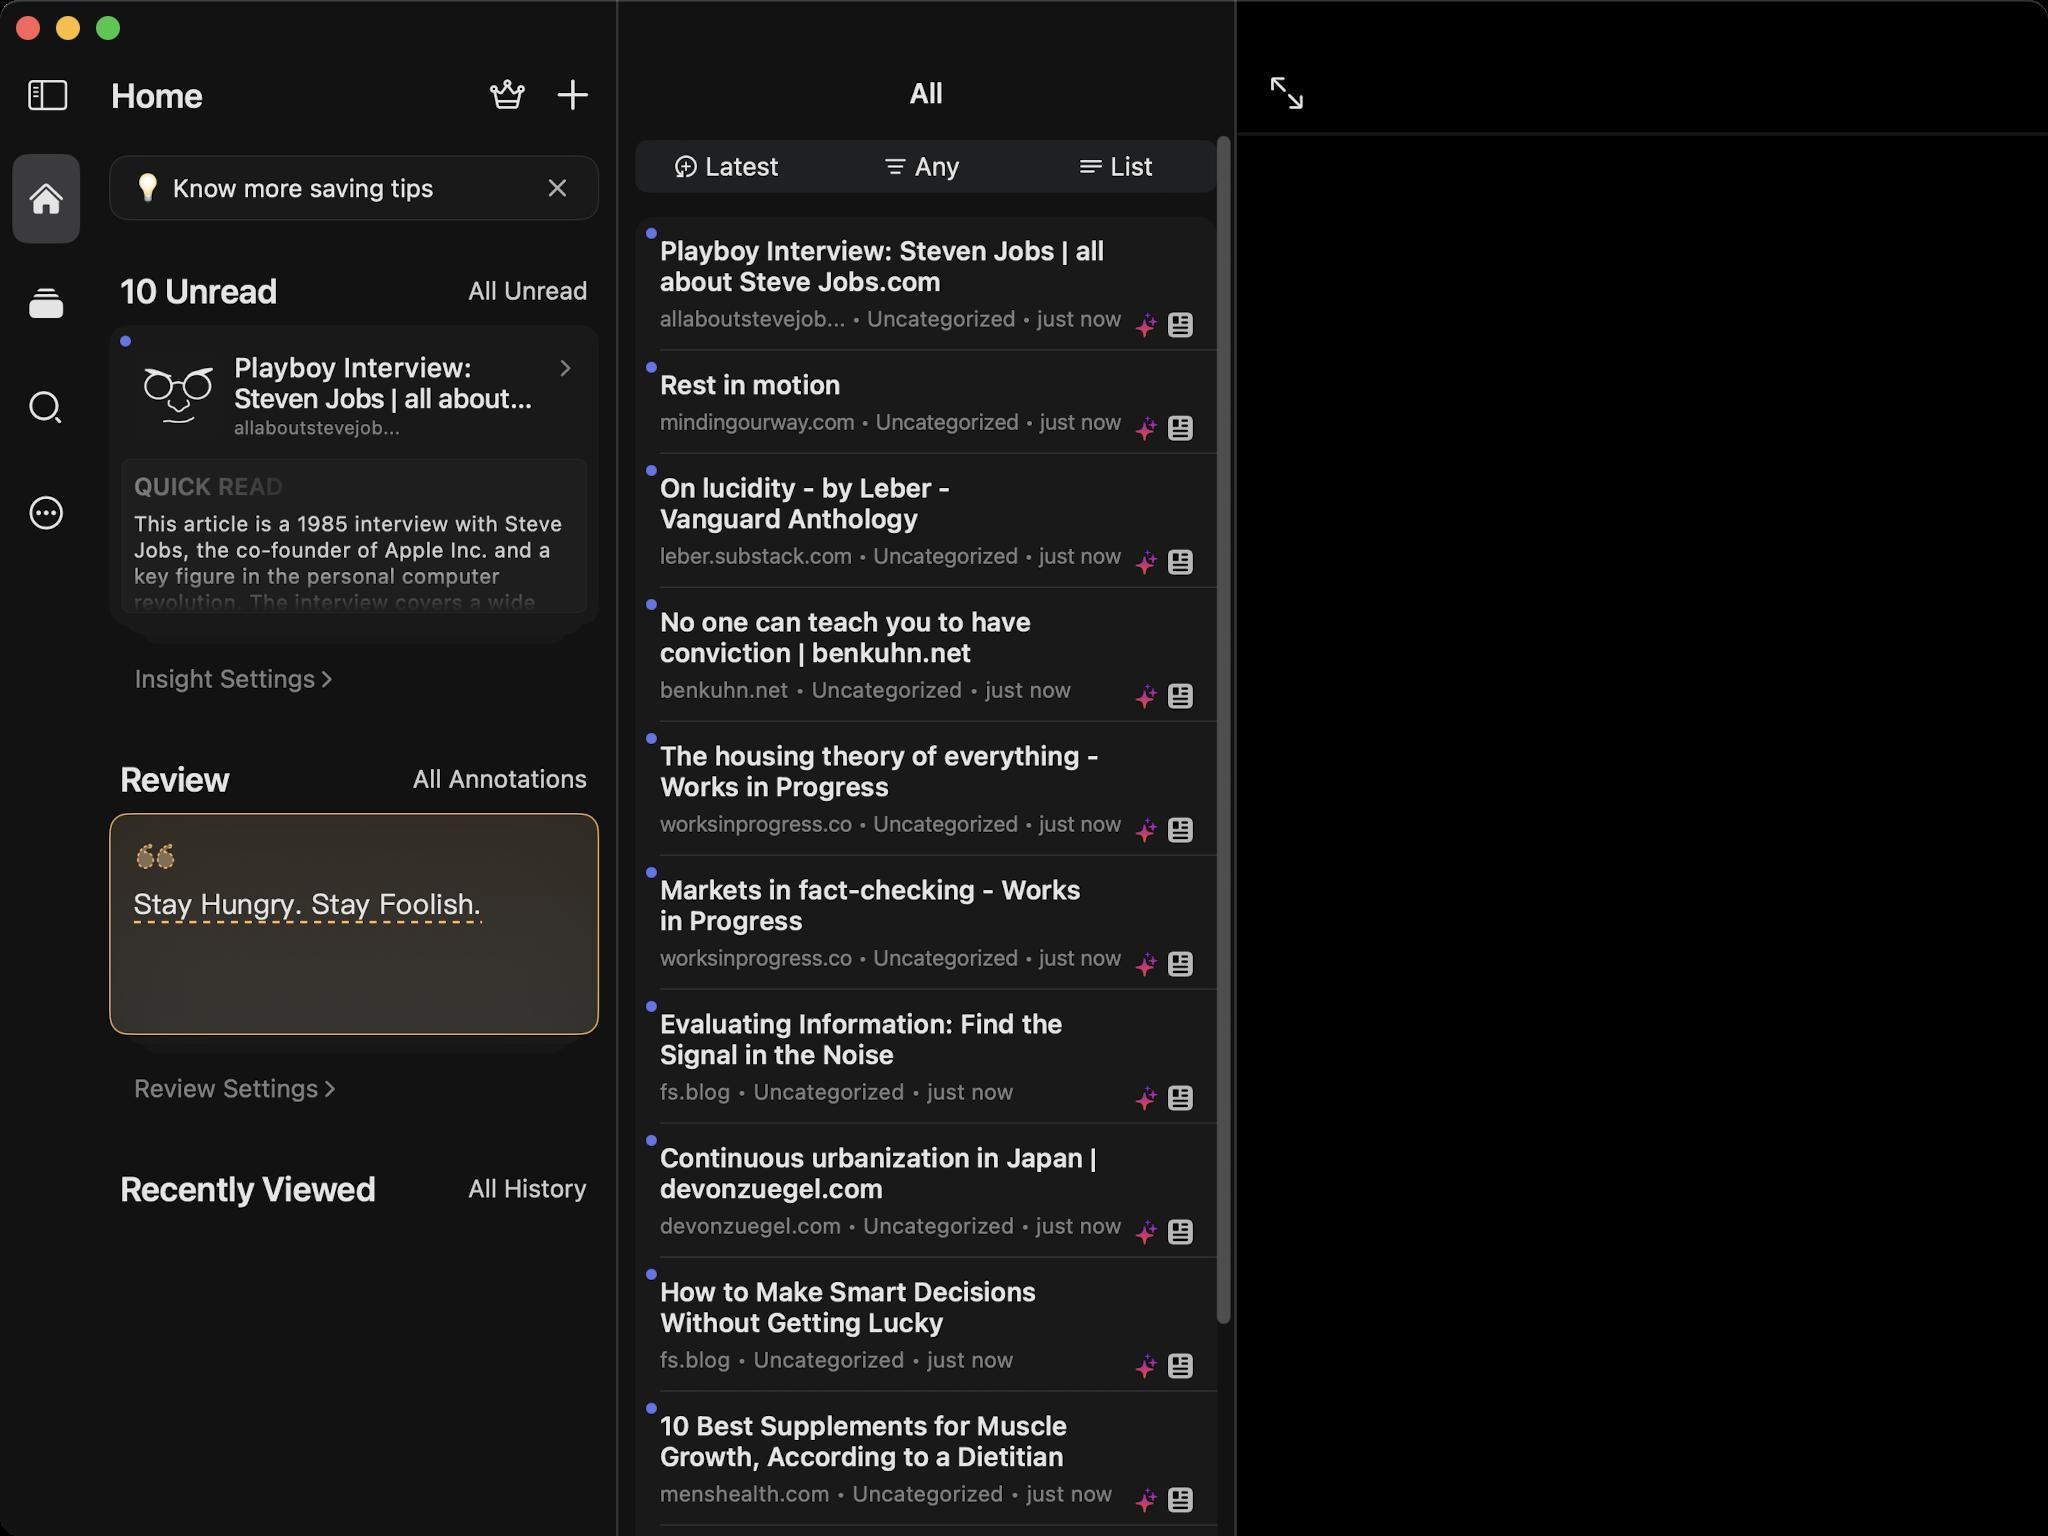
Accessibility tree:
{"name": "Cubox", "role": "AXWindow", "description": null, "role_description": "standard window", "value": null, "position": "352.00;95.00", "size": "1024;768", "children": [{"name": null, "role": "AXGroup", "description": null, "role_description": "group", "value": null, "position": "0.00;0.00", "size": "1024;768", "children": [{"name": null, "role": "AXGroup", "description": null, "role_description": "group", "value": null, "position": "0.00;0.00", "size": "1024;768", "children": [{"name": null, "role": "AXGroup", "description": null, "role_description": "group", "value": null, "position": "-77.00;0.00", "size": "385;768", "children": [{"name": null, "role": "AXGroup", "description": null, "role_description": "Nav bar", "value": null, "position": "-77.00;27.72", "size": "385;38", "children": [{"name": null, "role": "AXButton", "description": "Hide Sidebar", "role_description": "button", "value": null, "position": "3.85;30.03", "size": "40;34", "children": []}, {"name": null, "role": "AXButton", "description": "Home", "role_description": "button", "value": null, "position": "49.28;30.03", "size": "55;34", "children": []}, {"name": null, "role": "AXButton", "description": "crown", "role_description": "button", "value": null, "position": "244.86;38.50", "size": "18;18", "children": []}, {"name": null, "role": "AXButton", "description": "newCard", "role_description": "button", "value": null, "position": "277.97;38.50", "size": "18;18", "children": []}]}, {"name": null, "role": "AXGroup", "description": null, "role_description": "group", "value": null, "position": "-77.00;0.00", "size": "385;768", "children": [{"name": null, "role": "AXGroup", "description": null, "role_description": "group", "value": null, "position": "-77.00;0.00", "size": "385;768", "children": [{"name": null, "role": "AXGroup", "description": null, "role_description": "collection", "value": null, "position": "46.20;0.00", "size": "262;768", "children": [{"name": null, "role": "AXGroup", "description": null, "role_description": "group", "value": null, "position": "54.67;77.77", "size": "245;32", "children": [{"name": null, "role": "AXStaticText", "description": "💡 Know more saving tips ", "role_description": "text", "value": null, "position": "65.45;87.01", "size": "202;15", "children": []}, {"name": null, "role": "AXButton", "description": "closeSquare", "role_description": "button", "value": null, "position": "268.73;83.93", "size": "20;20", "children": []}]}, {"name": null, "role": "AXStaticText", "description": "10 Unread", "role_description": "text", "value": null, "position": "60.06;134.75", "size": "79;22", "children": []}, {"name": null, "role": "AXButton", "description": "All Unread", "role_description": "button", "value": null, "position": "234.08;134.75", "size": "60;22", "children": []}, {"name": null, "role": "AXGroup", "description": null, "role_description": "group", "value": null, "position": "54.67;162.47", "size": "245;192", "children": [{"name": null, "role": "AXButton", "description": null, "role_description": "button", "value": null, "position": "54.67;162.47", "size": "245;67", "children": []}, {"name": null, "role": "AXButton", "description": null, "role_description": "button", "value": null, "position": "60.83;229.46", "size": "233;77", "children": []}, {"name": null, "role": "AXStaticText", "description": "QUICK READ", "role_description": "text", "value": null, "position": "66.99;235.62", "size": "75;15", "children": []}, {"name": null, "role": "AXStaticText", "description": "This article is a 1985 interview with Steve Jobs, the co-founder of Apple Inc. and a key figure in the personal computer revolution. The interview covers a wide range of topics, including Jobs' early life and interest in computers, the founding and growth of Apple, the development of the Macintosh computer, and Jobs' views on the future of computers and their impact on society. Key points include Jobs' belief that computers can fundamentally change the way people work and communicate, his vision for Apple as a model of a successful and innovative company, and his thoughts on the importance of education and how computers can revolutionize the learning process. The article also touches on Jobs' personal life and wealth, and his efforts to use his resources to make a positive impact. Overall, the interview provides an insightful look into the mind of one of the most influential figures in the history of technology.", "role_description": "text", "value": null, "position": "66.99;254.87", "size": "221;314", "children": []}, {"name": null, "role": "AXButton", "description": "Insight Settings", "role_description": "button", "value": null, "position": "66.99;324.94", "size": "116;29", "children": []}]}, {"name": null, "role": "AXStaticText", "description": "Review", "role_description": "text", "value": null, "position": "60.06;378.84", "size": "55;22", "children": []}, {"name": null, "role": "AXButton", "description": "All Annotations", "role_description": "button", "value": null, "position": "206.36;378.84", "size": "88;22", "children": []}, {"name": null, "role": "AXGroup", "description": null, "role_description": "group", "value": null, "position": "54.67;406.56", "size": "245;152", "children": [{"name": null, "role": "AXButton", "description": null, "role_description": "button", "value": null, "position": "54.67;406.56", "size": "245;111", "children": []}, {"name": null, "role": "AXButton", "description": "Review Settings", "role_description": "button", "value": null, "position": "66.99;529.76", "size": "116;29", "children": []}]}, {"name": null, "role": "AXStaticText", "description": "Recently Viewed", "role_description": "text", "value": null, "position": "60.06;583.66", "size": "128;22", "children": []}, {"name": null, "role": "AXButton", "description": "All History", "role_description": "button", "value": null, "position": "234.08;583.66", "size": "60;22", "children": []}]}, {"name": null, "role": "AXButton", "description": "tabbar0", "role_description": "button", "value": null, "position": "6.16;77.00", "size": "34;45", "children": []}, {"name": null, "role": "AXButton", "description": "tabbar1", "role_description": "button", "value": null, "position": "6.16;129.36", "size": "34;45", "children": []}, {"name": null, "role": "AXButton", "description": "tabbar2", "role_description": "button", "value": null, "position": "6.16;181.72", "size": "34;45", "children": []}, {"name": null, "role": "AXButton", "description": "setting", "role_description": "button", "value": null, "position": "6.16;234.08", "size": "34;45", "children": []}]}]}]}, {"name": null, "role": "AXSplitter", "description": null, "role_description": "splitter", "value": 30.07518768310547, "position": "308.00;0.00", "size": "1;768", "children": []}, {"name": null, "role": "AXGroup", "description": null, "role_description": "group", "value": null, "position": "309.15;0.00", "size": "308;768", "children": [{"name": null, "role": "AXGroup", "description": null, "role_description": "Nav bar", "value": null, "position": "309.15;27.72", "size": "308;38", "children": [{"name": null, "role": "AXHeading", "description": "All", "role_description": "heading", "value": null, "position": "454.68;38.50", "size": "17;16", "children": []}]}, {"name": null, "role": "AXGroup", "description": null, "role_description": "group", "value": null, "position": "309.15;0.00", "size": "308;768", "children": [{"name": null, "role": "AXGroup", "description": null, "role_description": "group", "value": null, "position": "309.15;0.00", "size": "308;768", "children": [{"name": null, "role": "AXGroup", "description": null, "role_description": "collection", "value": null, "position": "309.15;0.00", "size": "308;768", "children": [{"name": null, "role": "AXButton", "description": "Latest", "role_description": "button", "value": null, "position": "324.56;71.61", "size": "82;23", "children": []}, {"name": null, "role": "AXButton", "description": "Any", "role_description": "button", "value": null, "position": "422.35;71.61", "size": "82;23", "children": []}, {"name": null, "role": "AXButton", "description": "List", "role_description": "button", "value": null, "position": "519.37;71.61", "size": "82;23", "children": []}, {"name": null, "role": "AXStaticText", "description": "Playboy Interview: Steven Jobs | all about Steve Jobs.com", "role_description": "text", "value": null, "position": "317.62;108.57", "size": "291;67", "children": []}, {"name": null, "role": "AXStaticText", "description": "Rest in motion", "role_description": "text", "value": null, "position": "317.62;175.56", "size": "291;52", "children": []}, {"name": null, "role": "AXStaticText", "description": "On lucidity - by Leber - Vanguard Anthology", "role_description": "text", "value": null, "position": "317.62;227.15", "size": "291;67", "children": []}, {"name": null, "role": "AXStaticText", "description": "No one can teach you to have conviction | benkuhn.net", "role_description": "text", "value": null, "position": "317.62;294.14", "size": "291;67", "children": []}, {"name": null, "role": "AXStaticText", "description": "The housing theory of everything - Works in Progress", "role_description": "text", "value": null, "position": "317.62;361.13", "size": "291;67", "children": []}, {"name": null, "role": "AXStaticText", "description": "Markets in fact-checking - Works in Progress", "role_description": "text", "value": null, "position": "317.62;428.12", "size": "291;67", "children": []}, {"name": null, "role": "AXStaticText", "description": "Evaluating Information: Find the Signal in the Noise", "role_description": "text", "value": null, "position": "317.62;495.11", "size": "291;67", "children": []}, {"name": null, "role": "AXStaticText", "description": "Continuous urbanization in Japan | devonzuegel.com", "role_description": "text", "value": null, "position": "317.62;562.10", "size": "291;67", "children": []}, {"name": null, "role": "AXStaticText", "description": "How to Make Smart Decisions Without Getting Lucky", "role_description": "text", "value": null, "position": "317.62;629.09", "size": "291;67", "children": []}, {"name": null, "role": "AXStaticText", "description": "10 Best Supplements for Muscle Growth, According to a Dietitian", "role_description": "text", "value": null, "position": "317.62;696.08", "size": "291;67", "children": []}, {"name": null, "role": "AXStaticText", "description": "Steve Jobs' 2005 Stanford Commencement Address", "role_description": "text", "value": null, "position": "317.62;763.07", "size": "291;67", "children": []}]}]}]}]}, {"name": null, "role": "AXSplitter", "description": null, "role_description": "splitter", "value": 30.07518768310547, "position": "617.15;0.00", "size": "1;768", "children": []}, {"name": null, "role": "AXGroup", "description": null, "role_description": "group", "value": null, "position": "618.31;0.00", "size": "406;768", "children": [{"name": null, "role": "AXGroup", "description": null, "role_description": "Nav bar", "value": null, "position": "618.31;27.72", "size": "406;38", "children": [{"name": null, "role": "AXButton", "description": "Enter Fullscreen", "role_description": "button", "value": null, "position": "625.24;30.03", "size": "37;34", "children": []}, {"name": null, "role": "AXGenericElement", "description": "Progress", "role_description": "", "value": "0 %", "position": "618.31;56.83", "size": "406;20", "children": []}]}, {"name": null, "role": "AXGroup", "description": null, "role_description": "group", "value": null, "position": "618.31;0.00", "size": "406;768", "children": [{"name": null, "role": "AXGroup", "description": null, "role_description": "group", "value": null, "position": "618.31;0.00", "size": "406;768", "children": []}]}]}]}]}, {"name": null, "role": "AXButton", "description": null, "role_description": "close button", "value": null, "position": "7.00;6.00", "size": "14;16", "children": []}, {"name": null, "role": "AXButton", "description": null, "role_description": "full screen button", "value": null, "position": "47.00;6.00", "size": "14;16", "children": [{"name": null, "role": "AXGroup", "description": null, "role_description": "group", "value": null, "position": "47.00;6.00", "size": "14;16", "children": [{"name": null, "role": "AXGroup", "description": null, "role_description": "group", "value": null, "position": "47.00;6.00", "size": "14;16", "children": []}]}]}, {"name": null, "role": "AXButton", "description": null, "role_description": "minimize button", "value": null, "position": "27.00;6.00", "size": "14;16", "children": []}]}